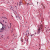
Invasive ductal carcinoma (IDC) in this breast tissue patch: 0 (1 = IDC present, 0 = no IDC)